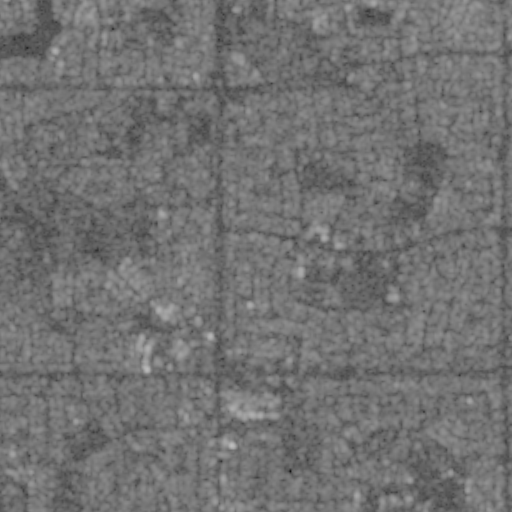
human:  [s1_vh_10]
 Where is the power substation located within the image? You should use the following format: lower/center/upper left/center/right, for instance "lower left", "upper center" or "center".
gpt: The power substation is located in the upper left of the image.
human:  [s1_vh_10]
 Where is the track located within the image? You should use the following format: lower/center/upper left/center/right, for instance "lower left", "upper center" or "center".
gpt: The track is located in the lower right of the image.
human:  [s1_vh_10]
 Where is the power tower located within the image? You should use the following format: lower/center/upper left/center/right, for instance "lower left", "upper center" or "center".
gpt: There is no power tower in the image.

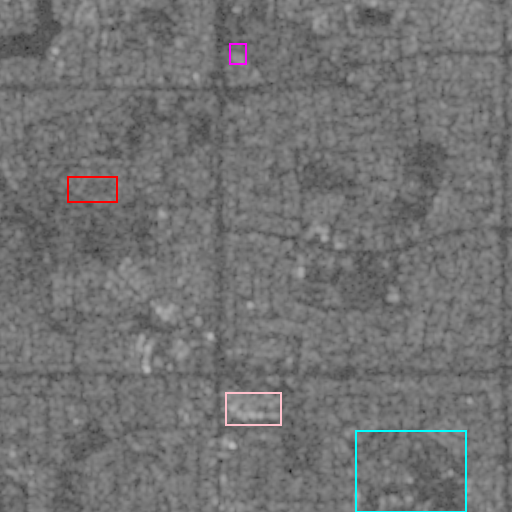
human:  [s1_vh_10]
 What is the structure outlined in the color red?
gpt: The structure outlined in red is a crop field.
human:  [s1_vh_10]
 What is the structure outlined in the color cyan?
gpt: The structure outlined in cyan is a park.
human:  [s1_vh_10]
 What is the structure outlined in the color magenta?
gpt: The structure outlined in magenta is a parking lot.
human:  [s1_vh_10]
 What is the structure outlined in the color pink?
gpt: The structure outlined in pink is a building.
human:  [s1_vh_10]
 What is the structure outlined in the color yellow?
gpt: There is no yellow outline.